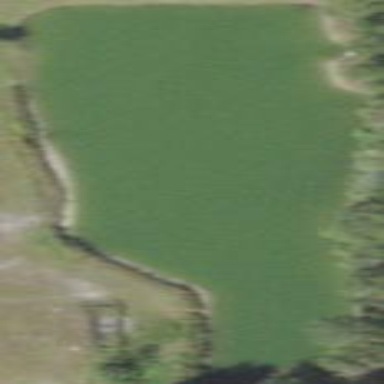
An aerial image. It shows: Peaceful pond surrounded by nature.